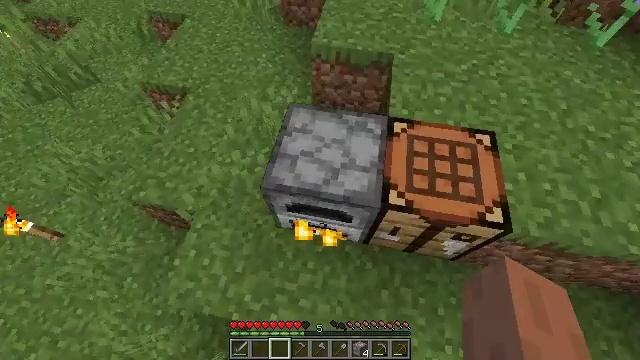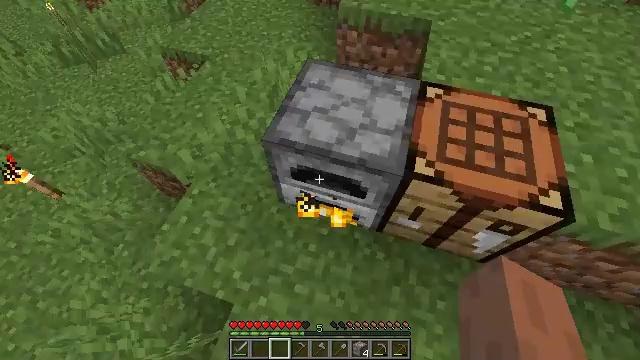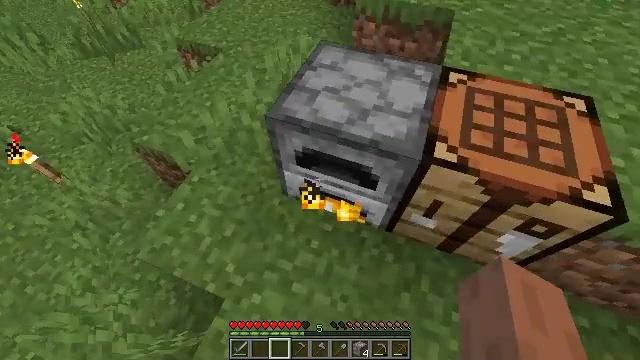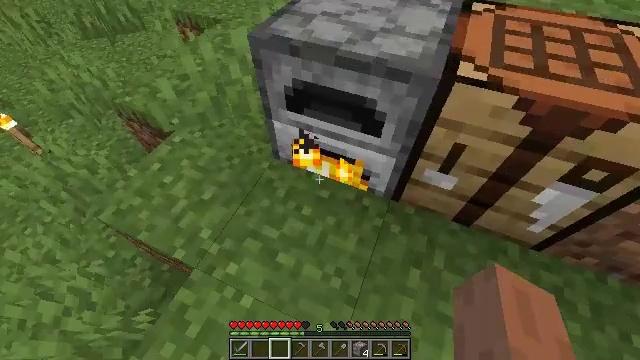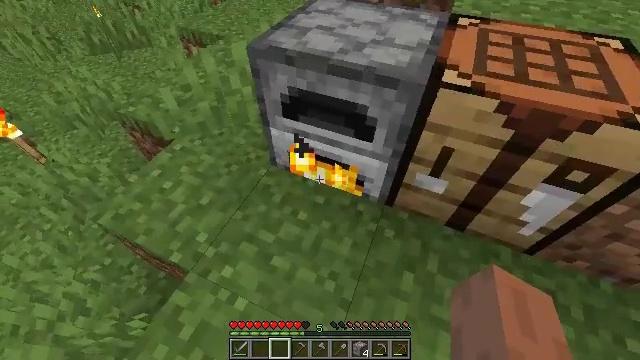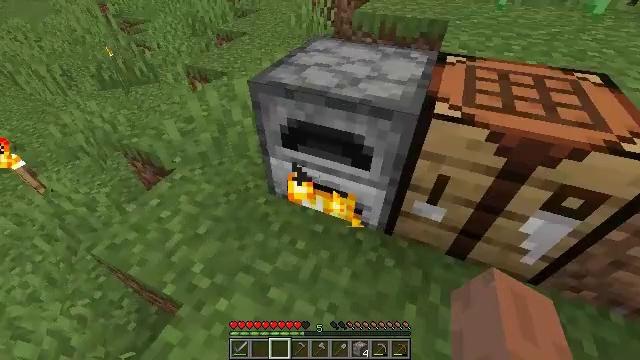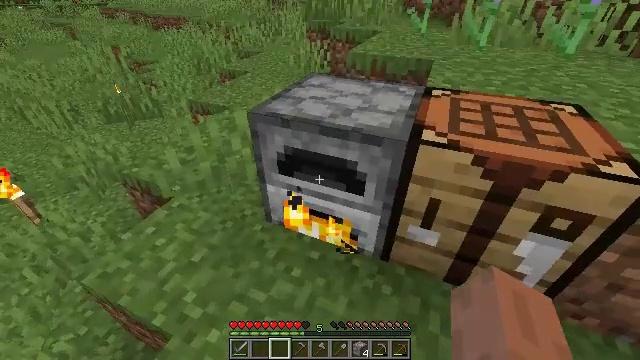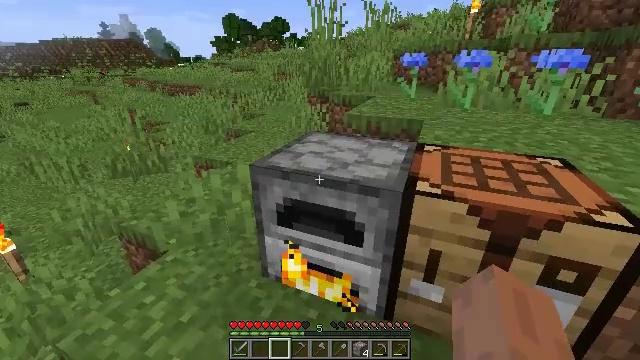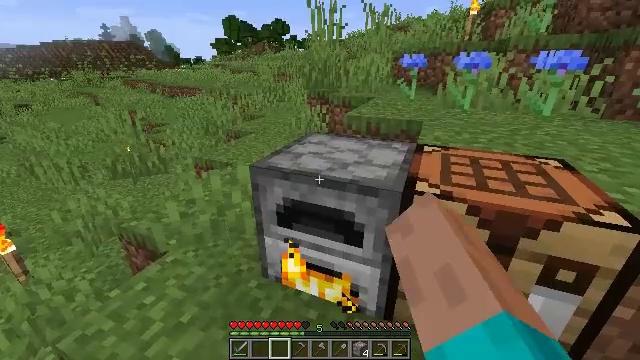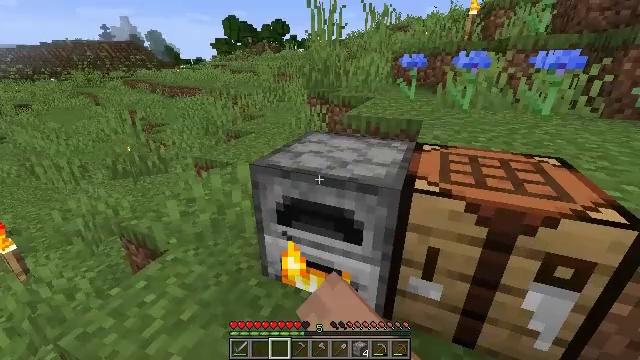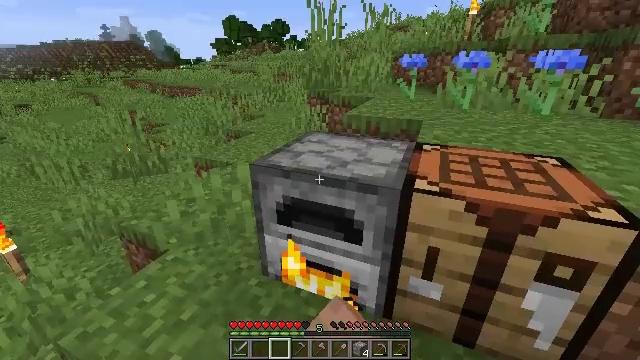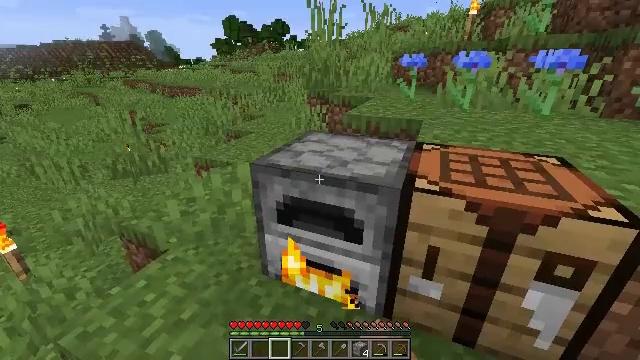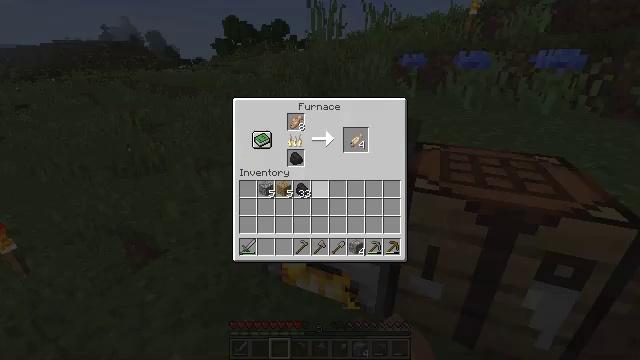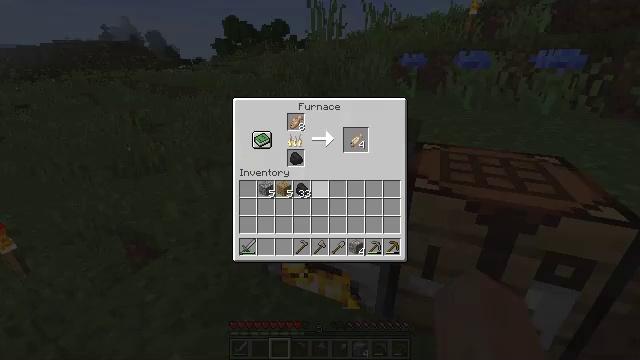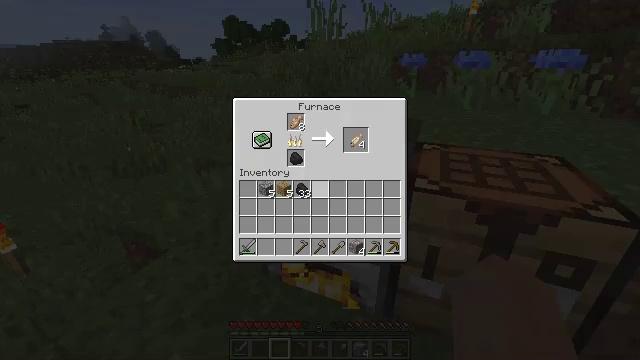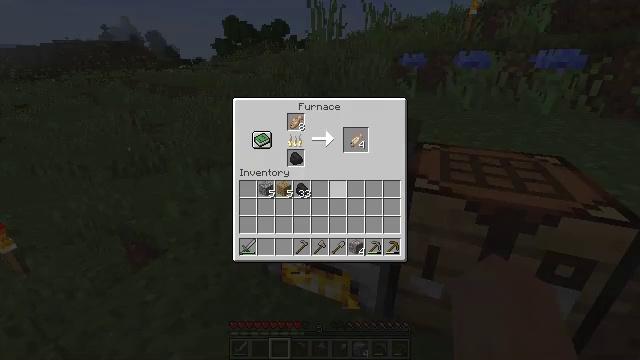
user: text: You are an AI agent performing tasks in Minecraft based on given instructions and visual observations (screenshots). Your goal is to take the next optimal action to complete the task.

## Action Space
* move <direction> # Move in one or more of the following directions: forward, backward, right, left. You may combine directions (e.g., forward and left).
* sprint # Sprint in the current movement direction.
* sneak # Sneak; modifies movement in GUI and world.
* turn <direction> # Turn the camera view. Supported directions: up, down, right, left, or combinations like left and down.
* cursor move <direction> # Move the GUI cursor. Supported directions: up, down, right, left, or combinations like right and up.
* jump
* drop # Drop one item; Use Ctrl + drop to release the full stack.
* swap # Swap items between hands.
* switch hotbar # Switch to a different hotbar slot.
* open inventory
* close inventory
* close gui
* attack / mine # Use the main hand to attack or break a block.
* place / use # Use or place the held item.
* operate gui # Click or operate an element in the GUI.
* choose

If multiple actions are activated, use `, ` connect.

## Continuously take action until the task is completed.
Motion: motion action
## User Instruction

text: Prepare cooked cod using the furnace.
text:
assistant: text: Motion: move right, turn left and up
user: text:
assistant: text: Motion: move right, turn left and up
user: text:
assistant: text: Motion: turn left and up
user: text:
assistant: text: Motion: turn up
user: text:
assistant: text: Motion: turn up
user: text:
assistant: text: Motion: turn up
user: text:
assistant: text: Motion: turn up, use / place
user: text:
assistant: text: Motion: use / place
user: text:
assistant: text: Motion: use / place
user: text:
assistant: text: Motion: use / place
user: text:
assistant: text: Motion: no_op
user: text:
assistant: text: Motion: open gui
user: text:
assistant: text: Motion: no_op
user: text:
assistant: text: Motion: no_op
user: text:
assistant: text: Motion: cursor move right
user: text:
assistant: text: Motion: cursor move right
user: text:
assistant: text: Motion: cursor move right
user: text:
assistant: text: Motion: no_op
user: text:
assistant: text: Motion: no_op
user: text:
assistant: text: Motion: no_op
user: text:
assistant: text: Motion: cursor move up
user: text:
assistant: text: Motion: cursor move up
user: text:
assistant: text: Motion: cursor move up
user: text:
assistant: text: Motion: sneak
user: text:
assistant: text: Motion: sneak
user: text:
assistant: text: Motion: sneak, operate gui
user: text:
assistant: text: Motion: sneak, operate gui
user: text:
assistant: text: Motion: sneak, operate gui
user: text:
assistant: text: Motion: sneak
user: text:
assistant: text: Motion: sneak